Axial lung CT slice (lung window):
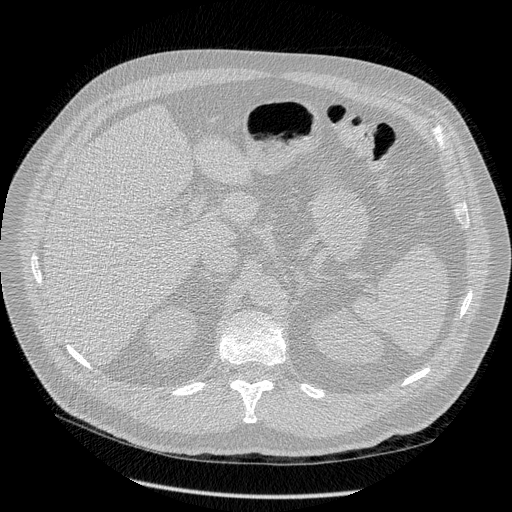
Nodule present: no